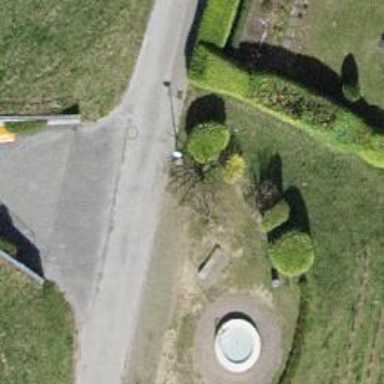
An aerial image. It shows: Bench.